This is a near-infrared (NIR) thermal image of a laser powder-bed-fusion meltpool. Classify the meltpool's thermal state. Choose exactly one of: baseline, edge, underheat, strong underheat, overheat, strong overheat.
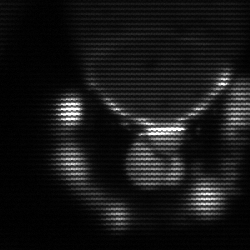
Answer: baseline